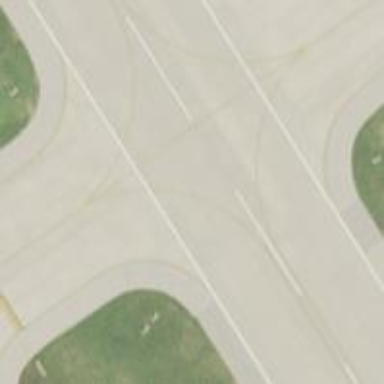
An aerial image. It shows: View of taxiway at the airport.